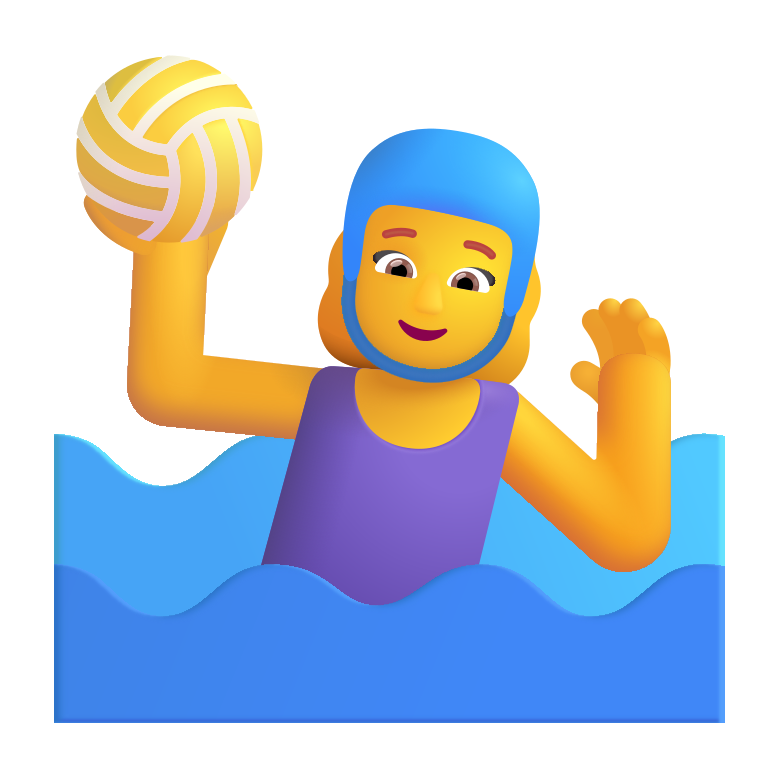
woman playing water polo color default